Aerial crown-view tile of a tropical tree (Barro Colorado Island, Panama), acquired 20250512:
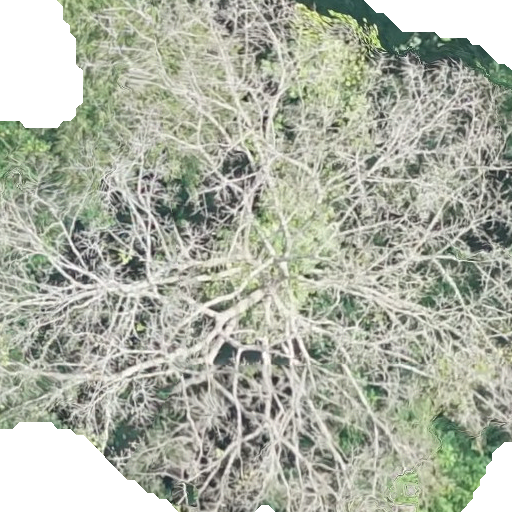
Species: Ficus obtusifolia
GBIF accepted scientific name: Ficus obtusifolia
Crown area: 441.856 m²